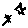
Label: star